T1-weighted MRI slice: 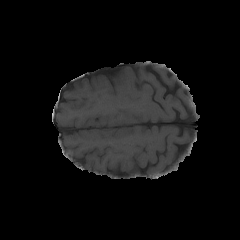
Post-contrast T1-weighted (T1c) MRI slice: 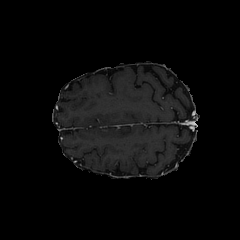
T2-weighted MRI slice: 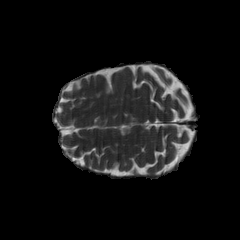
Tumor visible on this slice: no